Question: I'm using 'AVCaptureSession' to 'record' audio and video, and using 'AVAssetWriter' to actually it. When my viewController loads, the view displays the 'live-feed' from the camera, but not yet recording (storing to disk). Yet, the memory-use gradually rises, and won't stop. I used 'Instruments' and tried to find a leak, but I'm not sure how to interpret this. The row 'VM:Allocation 16,00 KB' kept increasing, and I'm not sure what it is.

My implementation of the delegate-method is almost doing nothing at this point:
'''
- (void)captureOutput:(AVCaptureOutput *)captureOutput didOutputSampleBuffer:
(CMSampleBufferRef)sampleBuffer fromConnection:(AVCaptureConnection *)connection
{
CMFormatDescriptionRef formatDescription = CMSampleBufferGetFormatDescription(sampleBuffer);
CFRetain(sampleBuffer);
CFRetain(formatDescription);
dispatch_async(movieWritingQueue, ^{
//If recording
if(assetWriter){
//do stuff
}
});
CFRelease(sampleBuffer);
CFRelease(formatDescription);
}
'''
The problem is; when loading the view (before starting to record), the assetWriter is always nil, as it should be. So each time the above delegate-method is called, it shouldn't really do anything.
I've never done much releasing of anything, as ARC has always solved that for me. Am I doing something wrong with the 'CF'-things?
Is my method somehow storing one of these variables each time?
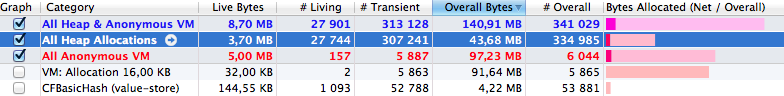
Answer: Answering my own question here:
Earlier in the development I turned on 'Enable Zombie Objects' to better debug a strange exception I experienced. Apparently, this setting zombies, or perhaps prevented ARC from releasing certain objects or whatever. By disabling this option through 'Product->Edit Scheme->Enable Zombie Objects', it works as expected, without a leak.